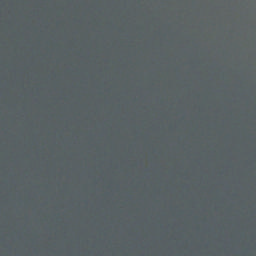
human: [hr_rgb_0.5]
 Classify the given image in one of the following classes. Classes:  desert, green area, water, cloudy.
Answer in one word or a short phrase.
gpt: cloudy